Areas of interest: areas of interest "Park and greenspace"
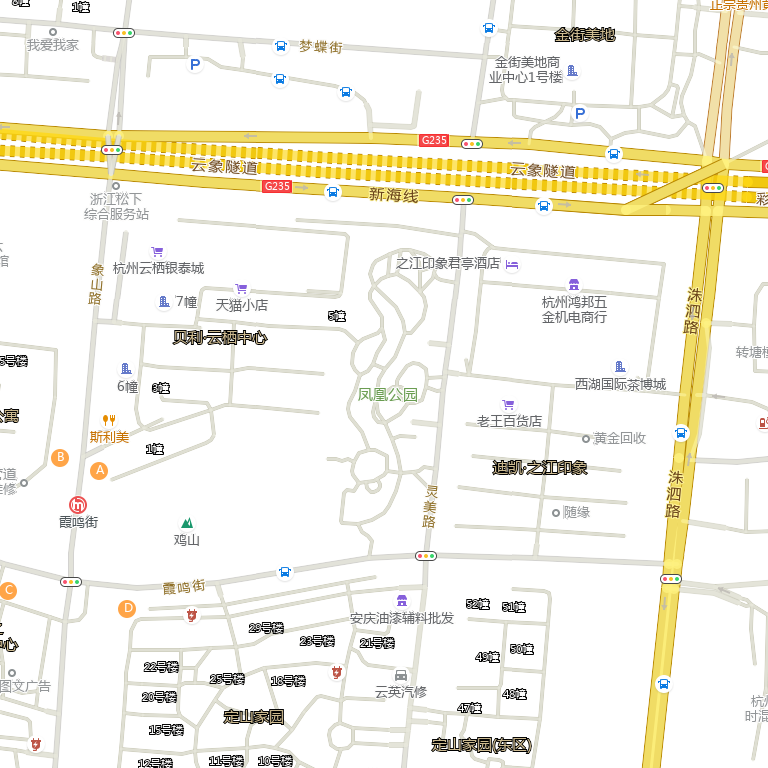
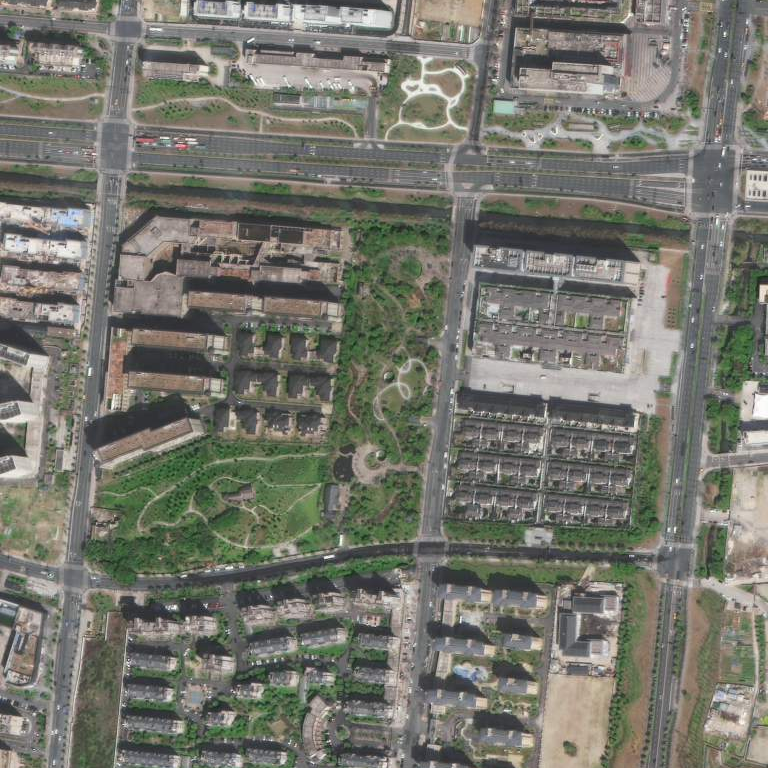